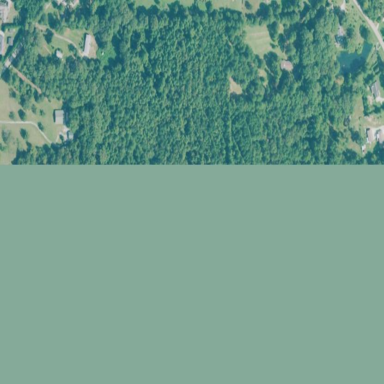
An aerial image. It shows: Beautiful woodland area.